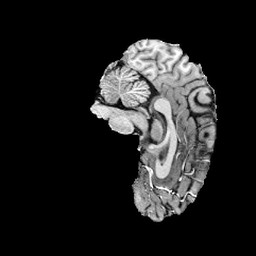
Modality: T1w
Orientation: sagittal
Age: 42
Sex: female
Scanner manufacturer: siemens
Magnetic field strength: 6.98 T
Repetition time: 6 s
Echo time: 0.00302 s